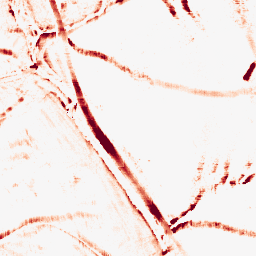
Category: morphological
Decomposition family: morphological_square
Decomposition parameters: operation: opening
size: 10
Upsampling method: bspline
Upsampling parameters: scale: 8
Upsampling scale: 8